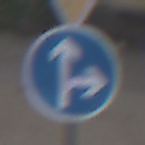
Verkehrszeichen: VorgeschriebeneFahrtrichtungGeradeausOderRechts
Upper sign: VorfahrtGewaehren
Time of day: MorningAfternoon
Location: Outdoor (Suburban)
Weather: PartlyCloudy
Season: NotSpecified
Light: Natural